Interaction volume radius: 5 \u00c5
Interaction volume height: 10 \u00c5
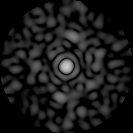
Disorder parameter: 0.827